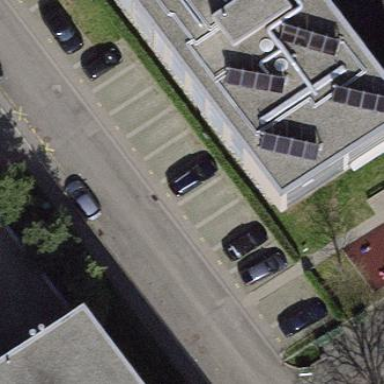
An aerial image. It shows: Street side parking area.